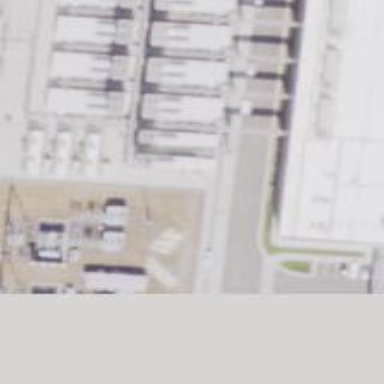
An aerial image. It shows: Industrial power substation enclosed by fence.